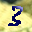
Label: 3